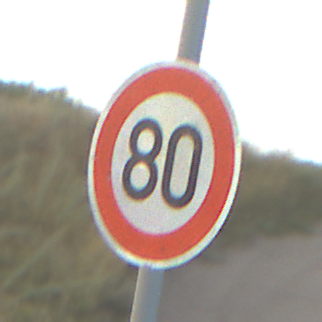
Verkehrszeichen: Geschwindigkeit80
Umgebung: Outdoor, RoadRail
Tageszeit: SunriseSunset
Wetter: PartlyCloudy
Licht: Natural
Jahreszeit: NotSpecified
Kontrast: MediumContrast